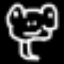
Label: frog